Aerial crown-view tile of a tropical tree (Barro Colorado Island, Panama), acquired 20250124:
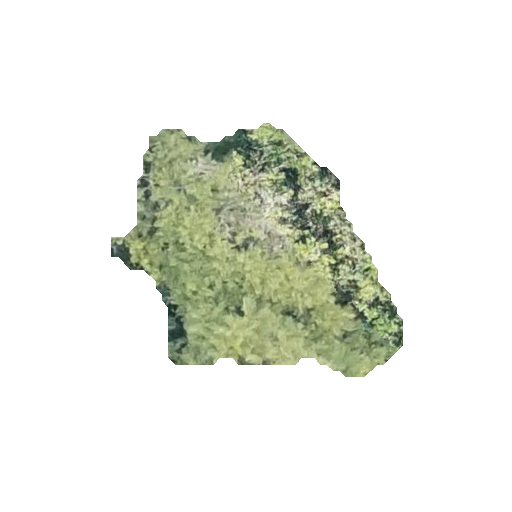
Species: Jacaranda copaia
GBIF accepted scientific name: Jacaranda copaia
Crown area: 73.102 m²